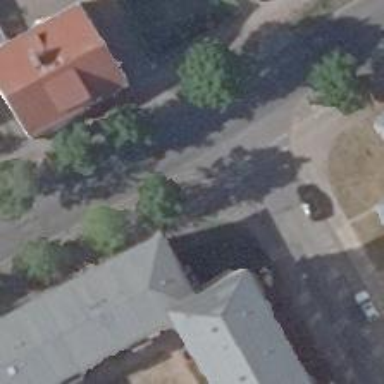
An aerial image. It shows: Residential road with asphalt surface.